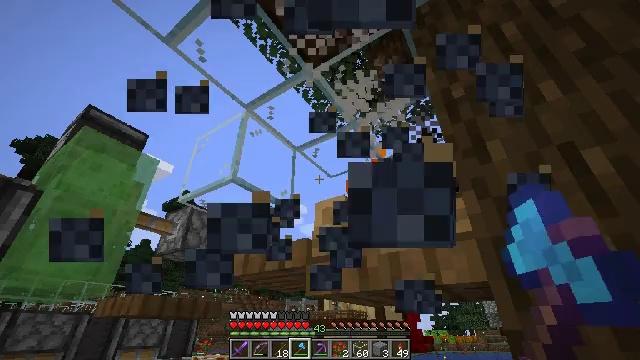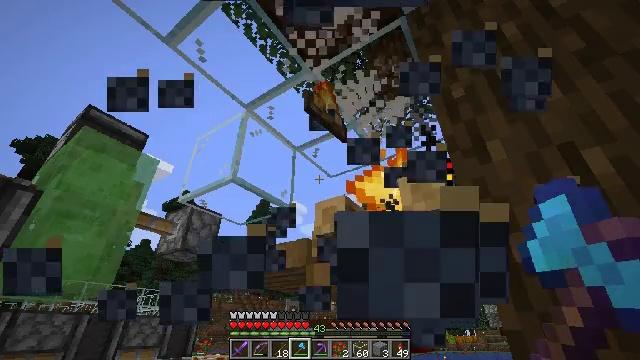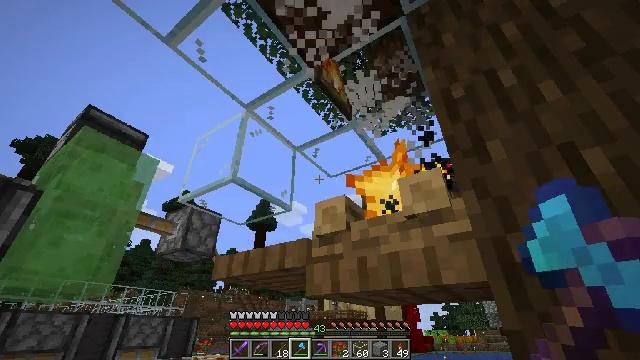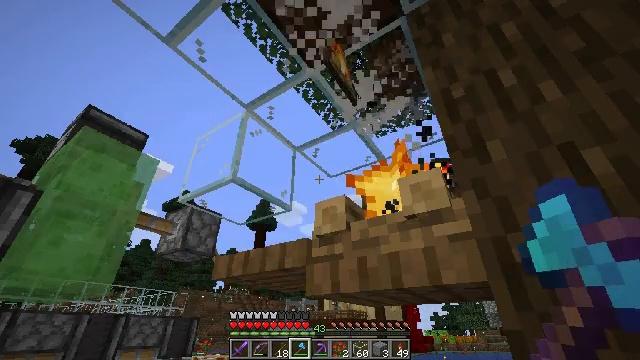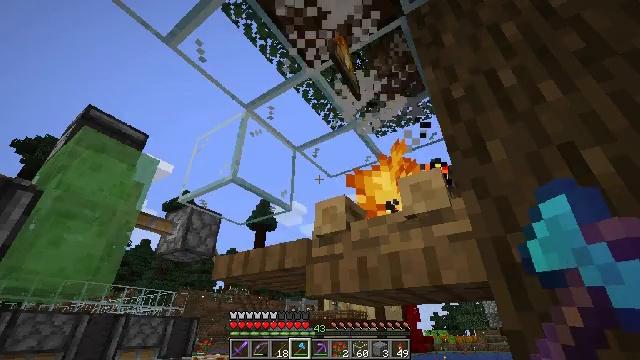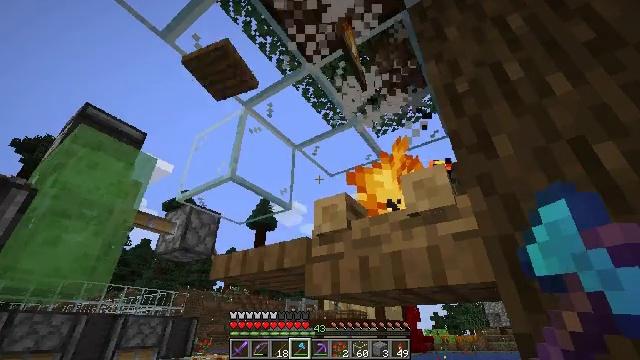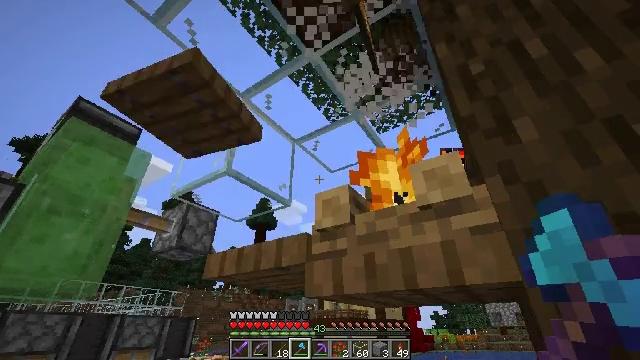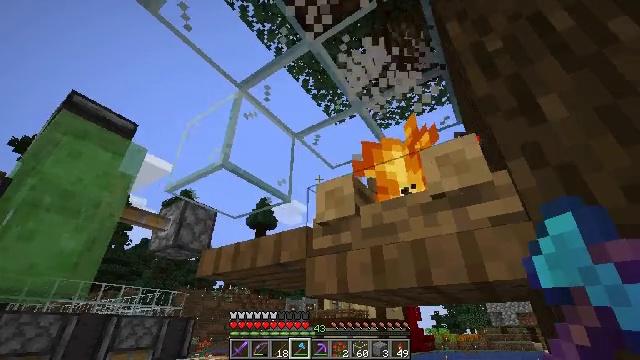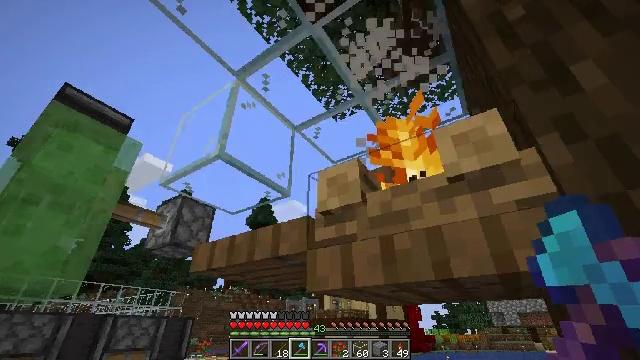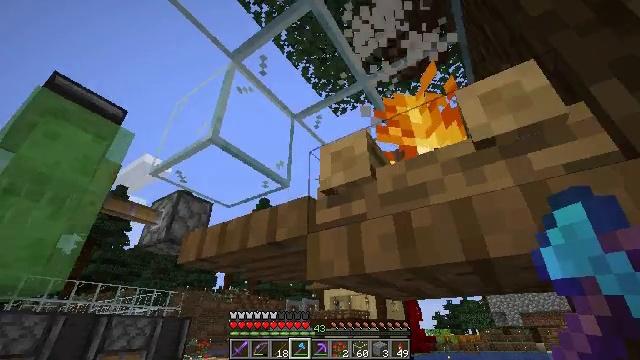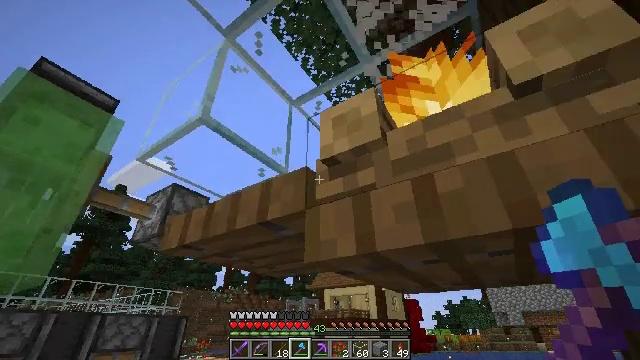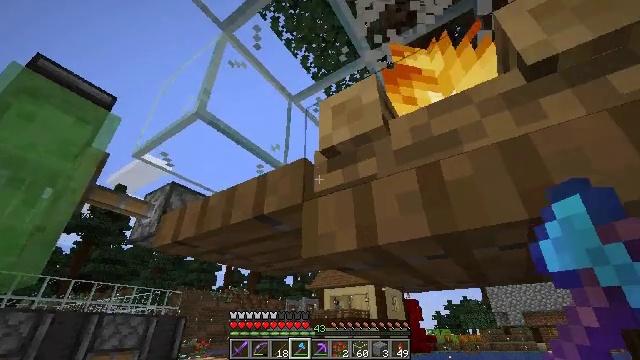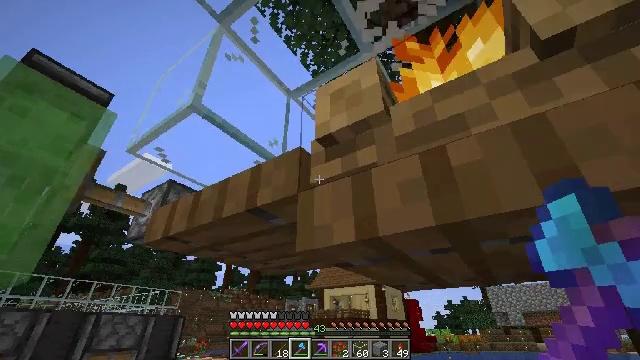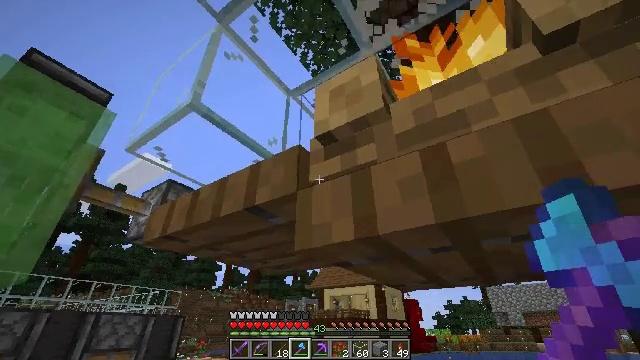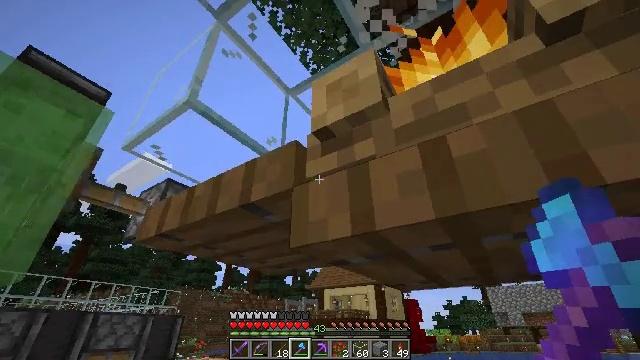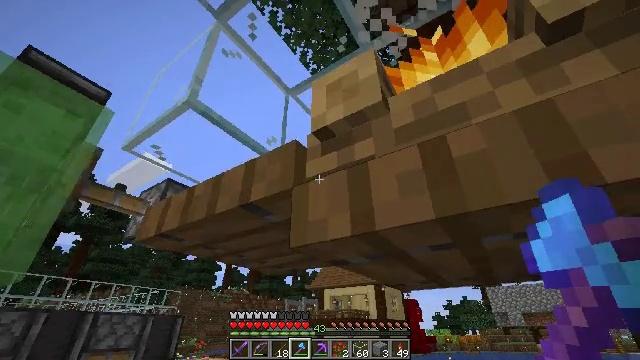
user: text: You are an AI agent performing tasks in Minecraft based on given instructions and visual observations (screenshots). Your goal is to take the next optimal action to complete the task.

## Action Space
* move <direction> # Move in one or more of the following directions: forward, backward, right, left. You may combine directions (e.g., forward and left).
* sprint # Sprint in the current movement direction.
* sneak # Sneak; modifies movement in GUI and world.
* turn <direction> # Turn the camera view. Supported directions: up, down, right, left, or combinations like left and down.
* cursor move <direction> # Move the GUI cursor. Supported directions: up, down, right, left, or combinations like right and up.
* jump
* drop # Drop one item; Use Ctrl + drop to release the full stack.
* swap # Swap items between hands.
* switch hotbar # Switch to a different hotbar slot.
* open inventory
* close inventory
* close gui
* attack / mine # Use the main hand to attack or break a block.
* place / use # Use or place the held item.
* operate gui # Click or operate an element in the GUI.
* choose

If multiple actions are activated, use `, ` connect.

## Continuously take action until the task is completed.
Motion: motion action
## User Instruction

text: Collect the spruce trapdoor from its position.
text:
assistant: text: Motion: attack / mine
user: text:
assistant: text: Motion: attack / mine
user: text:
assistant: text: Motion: attack / mine
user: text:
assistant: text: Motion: attack / mine
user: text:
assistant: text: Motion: move forward
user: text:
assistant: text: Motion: move forward
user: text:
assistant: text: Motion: move forward
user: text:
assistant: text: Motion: move forward
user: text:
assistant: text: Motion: move forward
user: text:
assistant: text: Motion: no_op
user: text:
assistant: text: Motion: no_op
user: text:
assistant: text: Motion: no_op
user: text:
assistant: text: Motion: no_op
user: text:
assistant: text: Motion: no_op
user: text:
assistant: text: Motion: no_op
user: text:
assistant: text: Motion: no_op
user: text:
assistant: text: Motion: turn right and down
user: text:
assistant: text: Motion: turn right and down
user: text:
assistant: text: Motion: turn right
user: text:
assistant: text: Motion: attack / mine
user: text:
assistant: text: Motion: attack / mine
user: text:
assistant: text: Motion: attack / mine
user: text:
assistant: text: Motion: attack / mine
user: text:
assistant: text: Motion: attack / mine
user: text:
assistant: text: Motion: attack / mine
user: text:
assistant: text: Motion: attack / mine
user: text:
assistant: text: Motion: attack / mine
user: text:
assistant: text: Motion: turn left and up, attack / mine
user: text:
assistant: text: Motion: attack / mine
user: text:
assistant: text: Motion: attack / mine